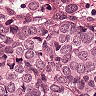
Metastatic tissue present: yes